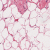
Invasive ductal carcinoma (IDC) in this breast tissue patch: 0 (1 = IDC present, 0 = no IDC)